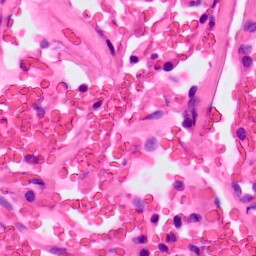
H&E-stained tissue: Lung